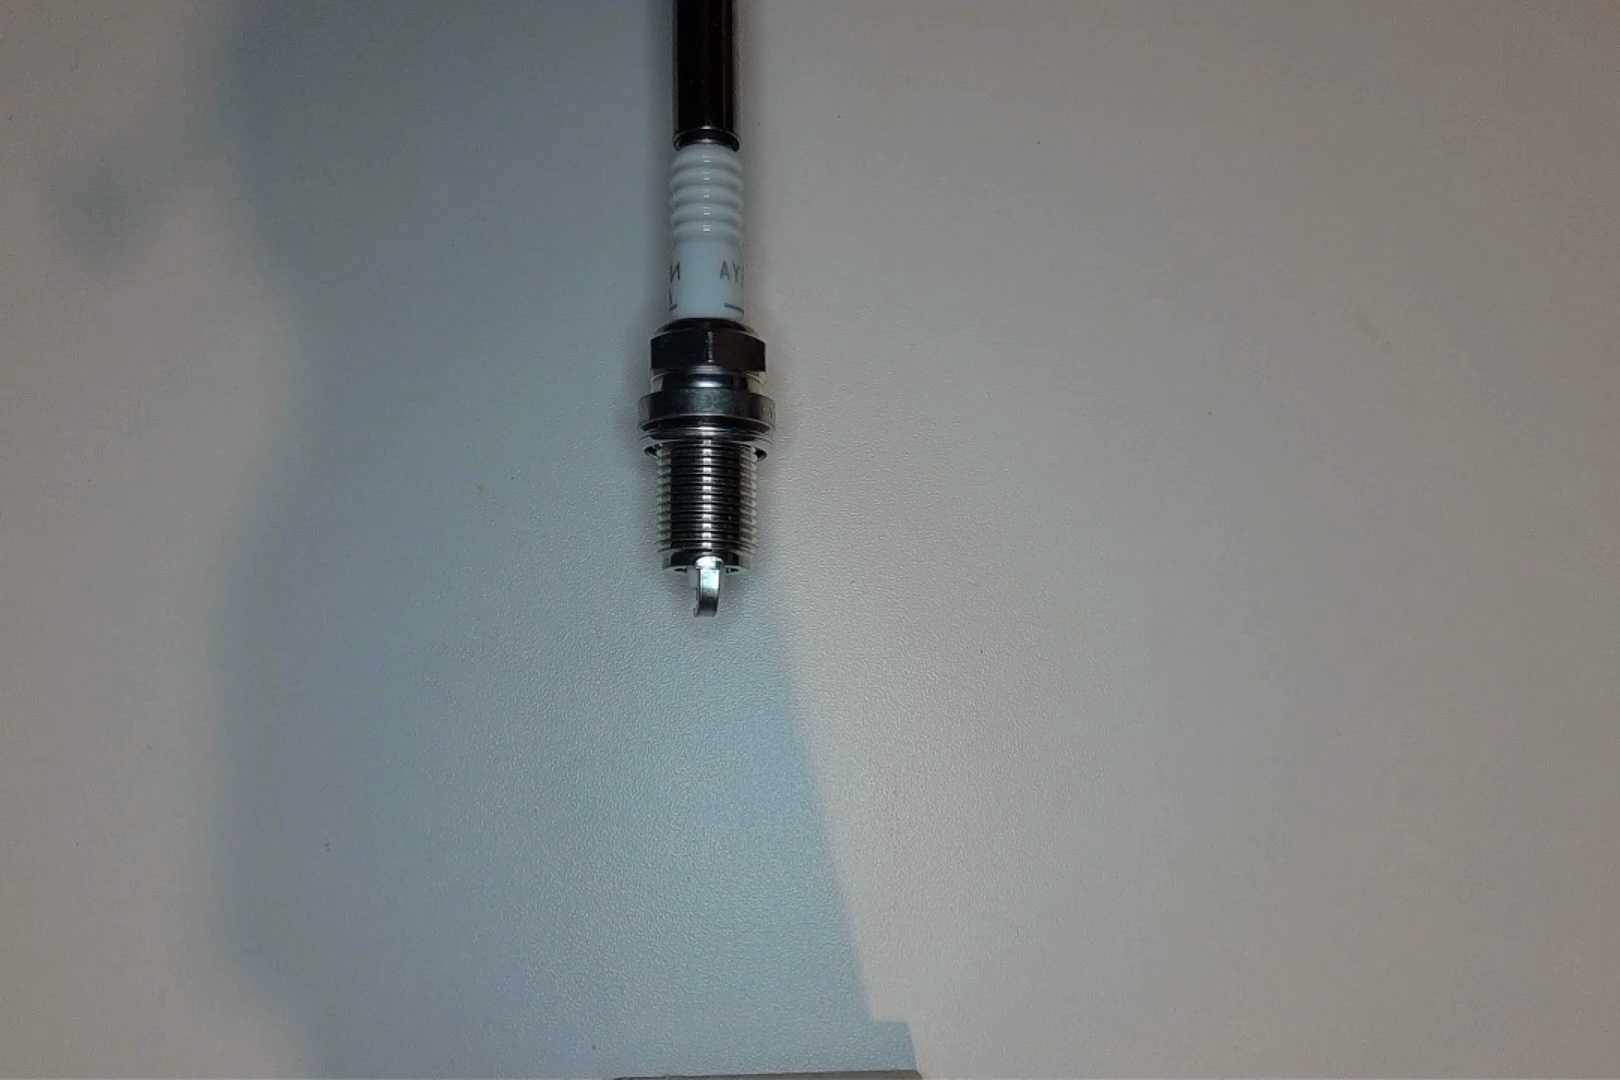
Label: no anomaly